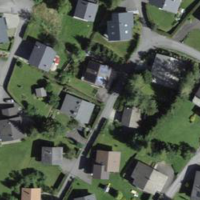
EUNIS habitat code: 55
Species observed at this site:
Turdus merula